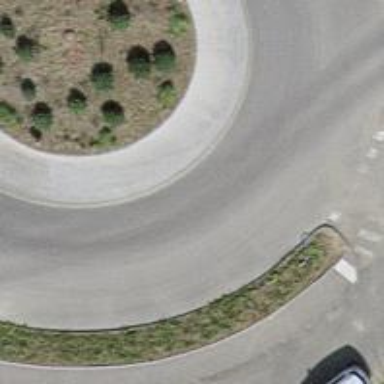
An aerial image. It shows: Tertiary road with asphalt surface leading to roundabout.